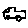
Label: car